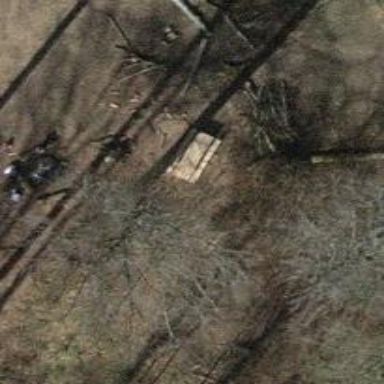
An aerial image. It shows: Picnic table located in leisure land area.